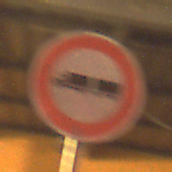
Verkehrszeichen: VerbotLastkraftwagenMitAnhaenger
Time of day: Night
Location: Outdoor (Urban)
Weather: Clear
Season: NotSpecified
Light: Artificial